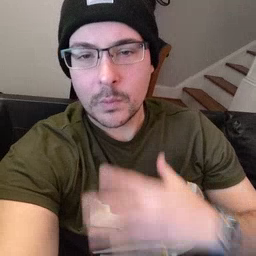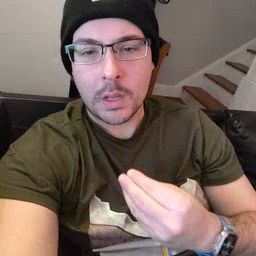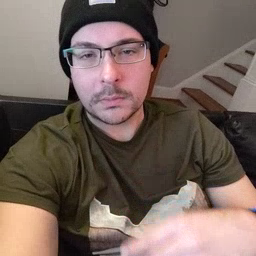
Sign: white